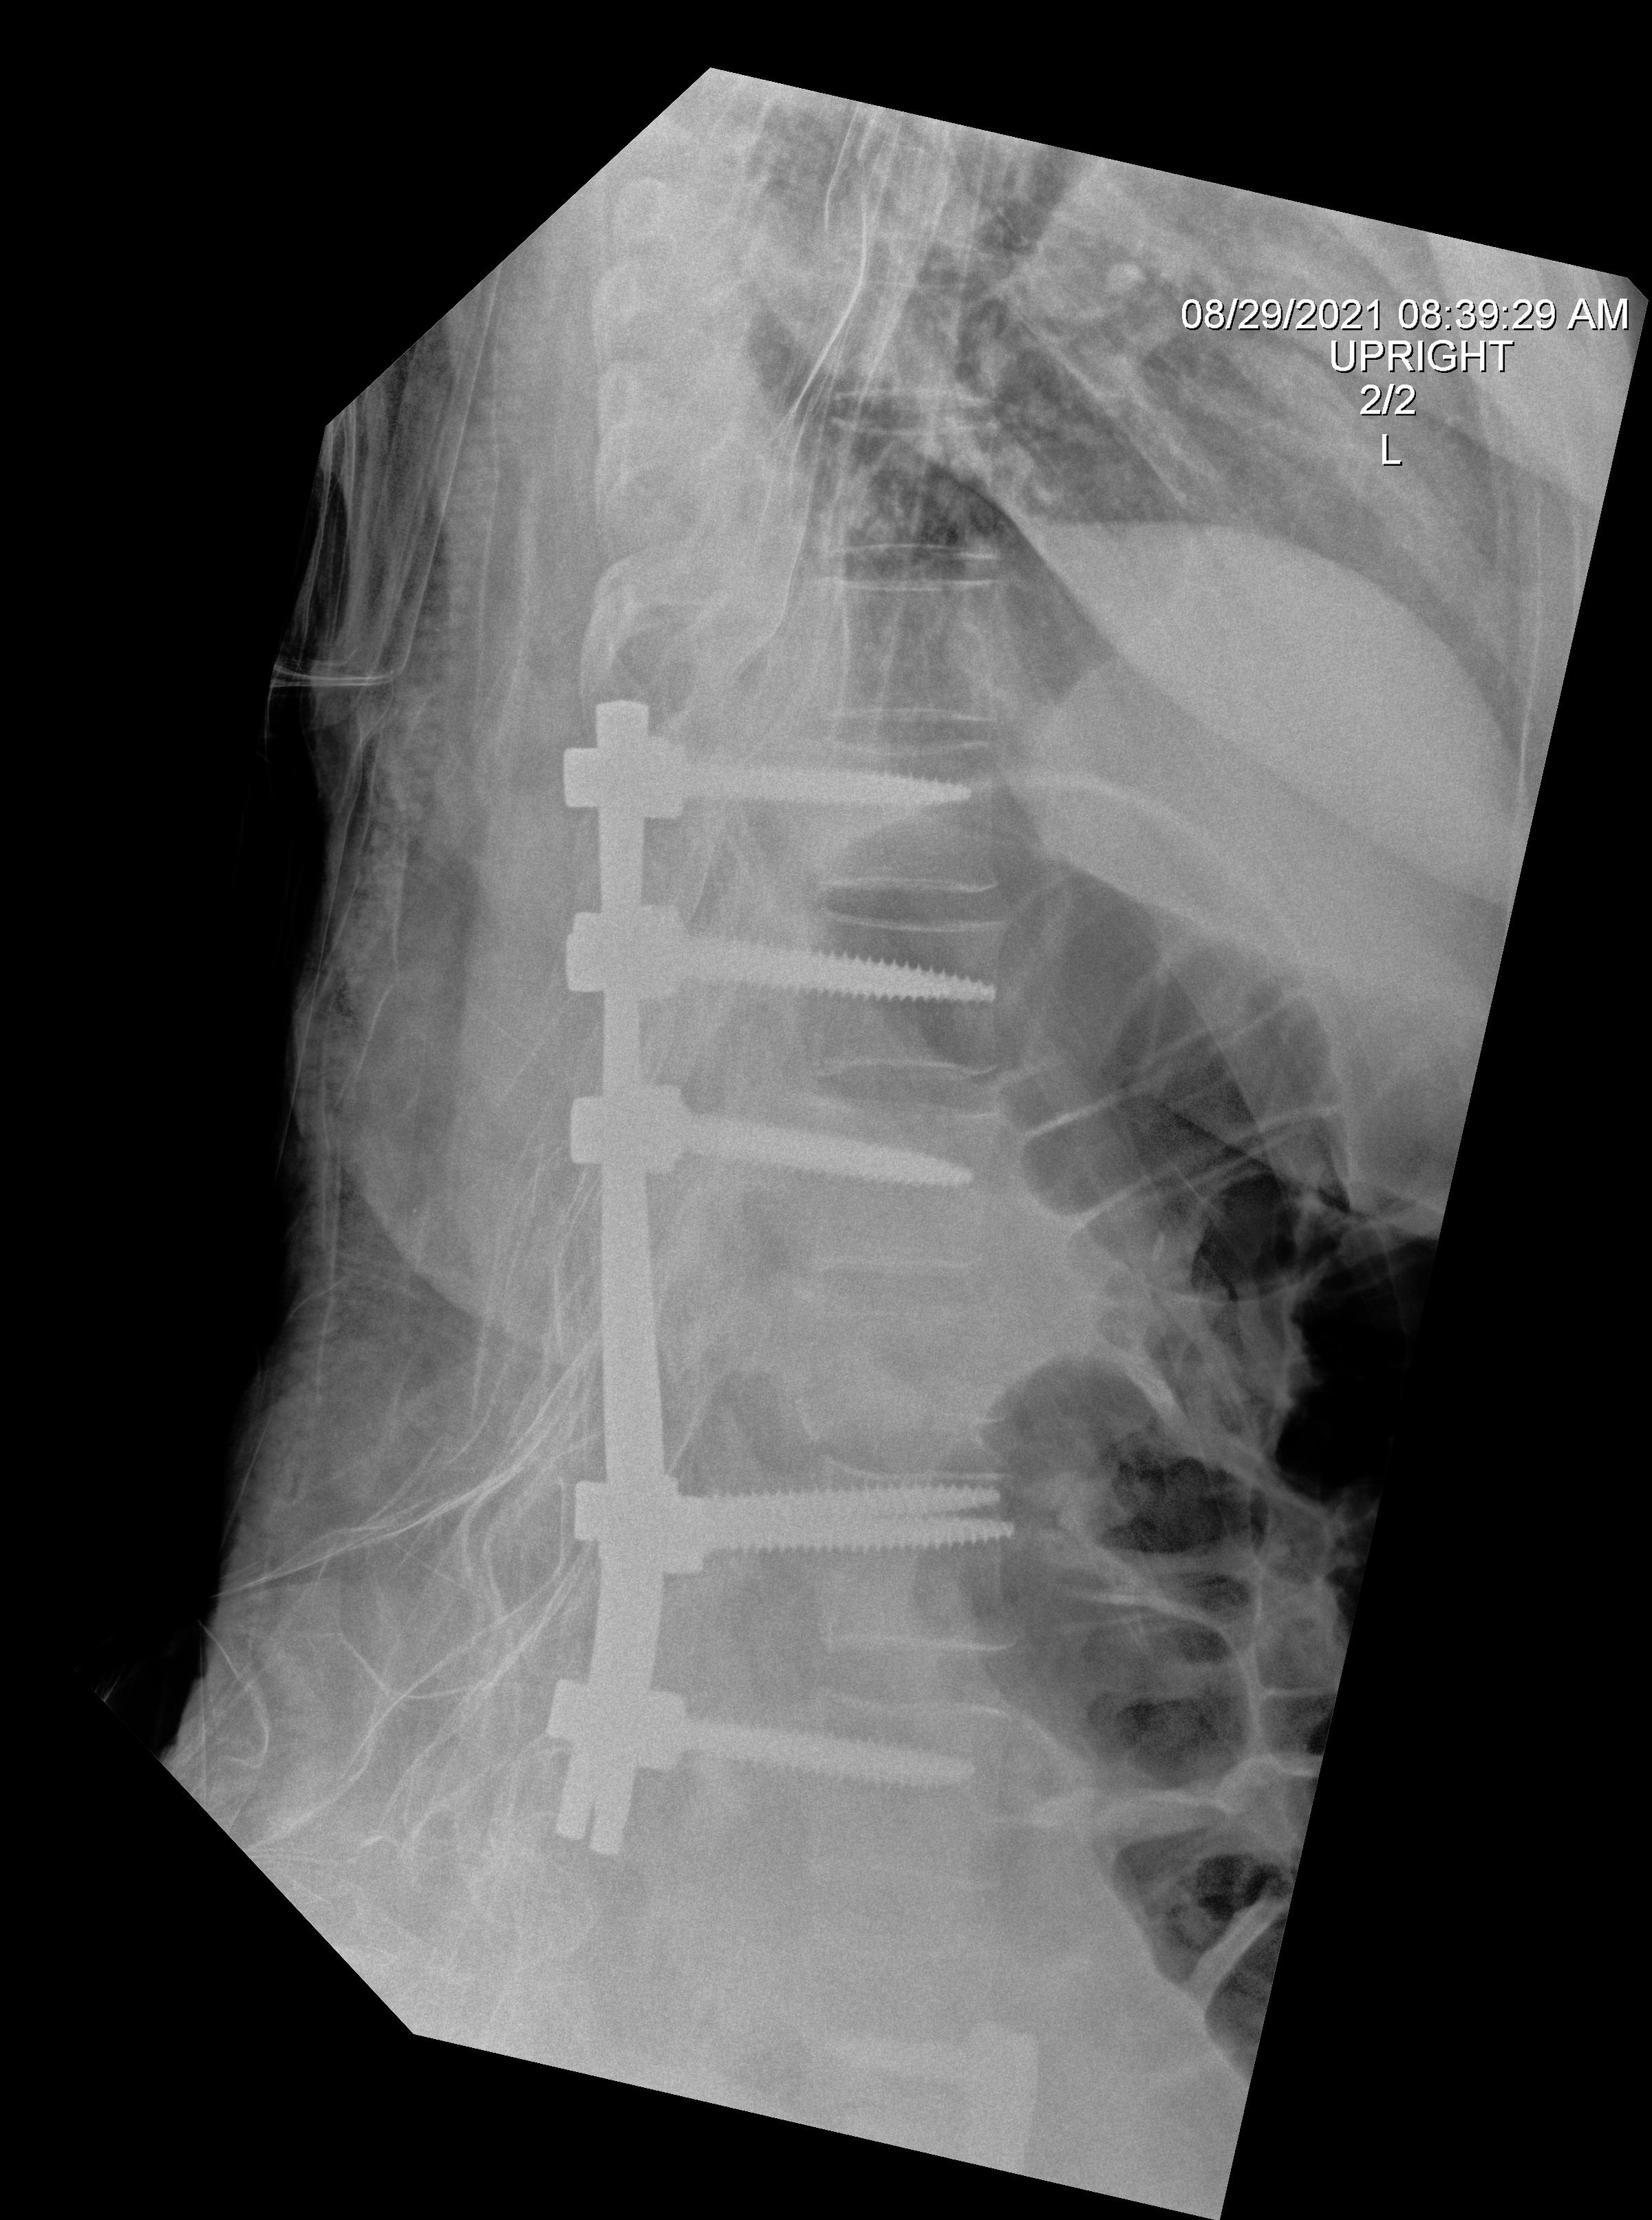
View: LATERAL
Implant manufacturer: Styker everest (K2M)